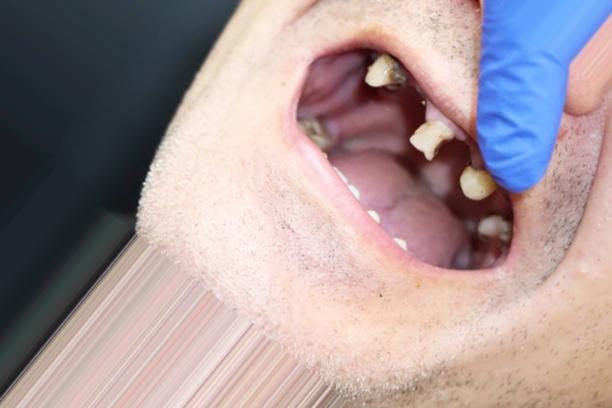
Condition: Caries